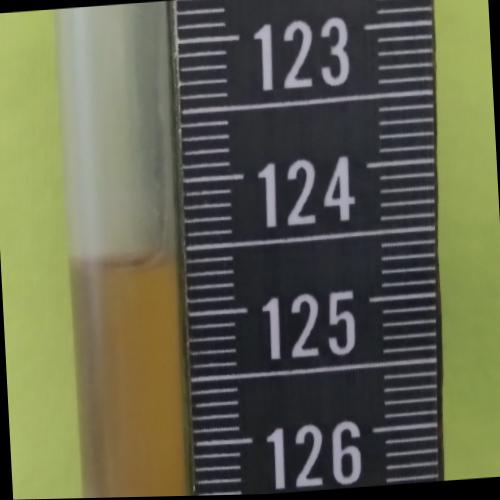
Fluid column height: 124.6 cm